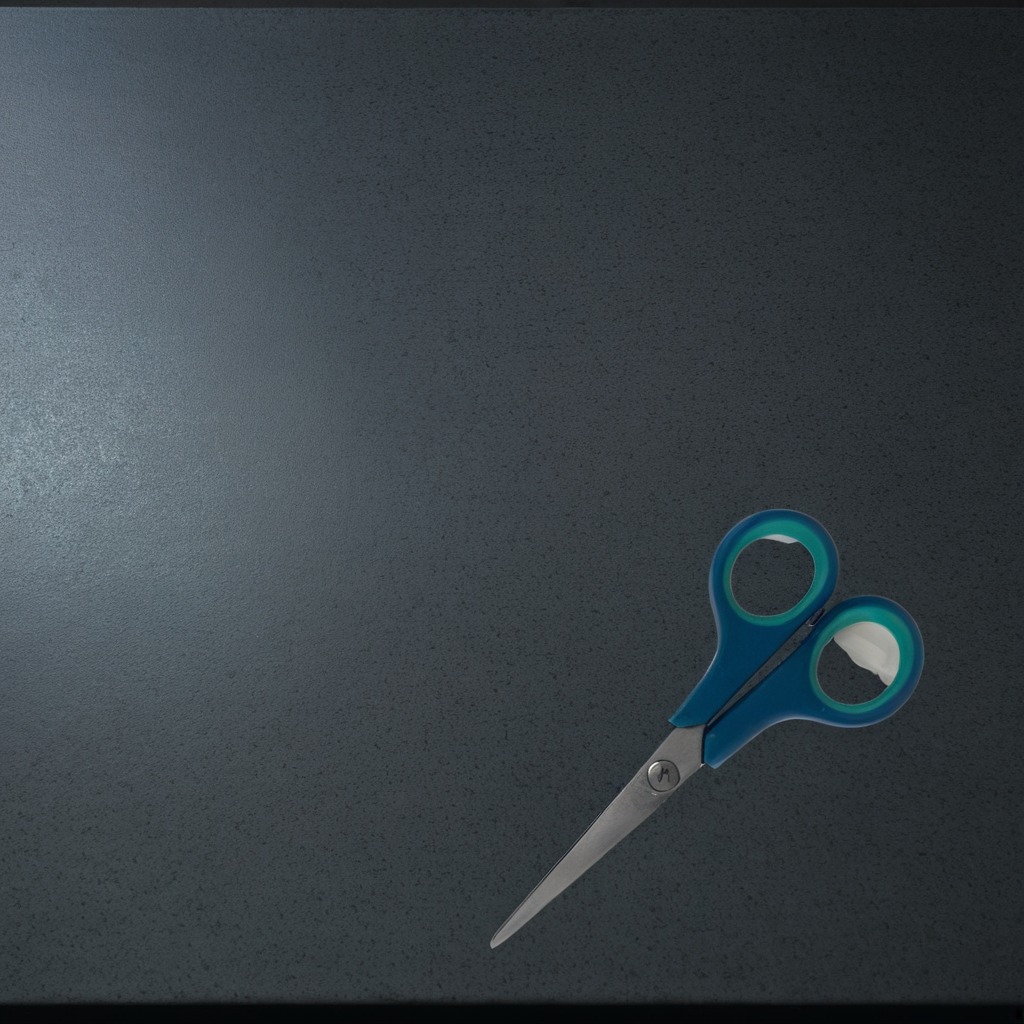
A scissor is lying on a clean granite table inside a workshop at night dim ambient light soft shadows worn but